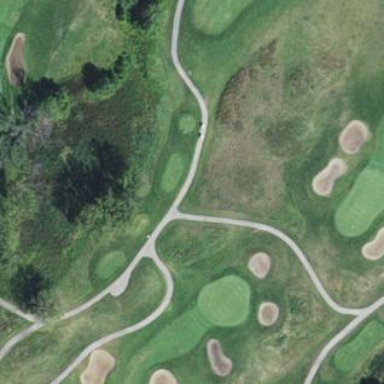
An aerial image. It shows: The area is marked as out of bounds on the golf course.